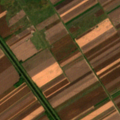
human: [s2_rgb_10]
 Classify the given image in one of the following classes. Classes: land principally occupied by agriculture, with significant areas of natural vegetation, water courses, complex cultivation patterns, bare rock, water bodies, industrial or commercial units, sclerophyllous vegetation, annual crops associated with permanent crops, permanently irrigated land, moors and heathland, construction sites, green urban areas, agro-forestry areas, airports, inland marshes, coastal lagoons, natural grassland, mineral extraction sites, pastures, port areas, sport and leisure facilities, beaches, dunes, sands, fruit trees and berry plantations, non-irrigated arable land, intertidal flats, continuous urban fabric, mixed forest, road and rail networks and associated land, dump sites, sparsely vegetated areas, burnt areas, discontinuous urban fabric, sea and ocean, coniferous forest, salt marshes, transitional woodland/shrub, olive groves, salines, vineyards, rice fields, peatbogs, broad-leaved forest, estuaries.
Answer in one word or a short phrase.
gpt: non-irrigated arable land